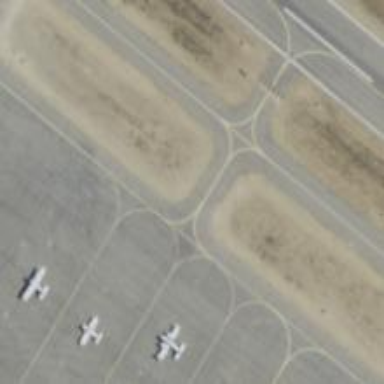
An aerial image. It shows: Image of taxiway at airport.